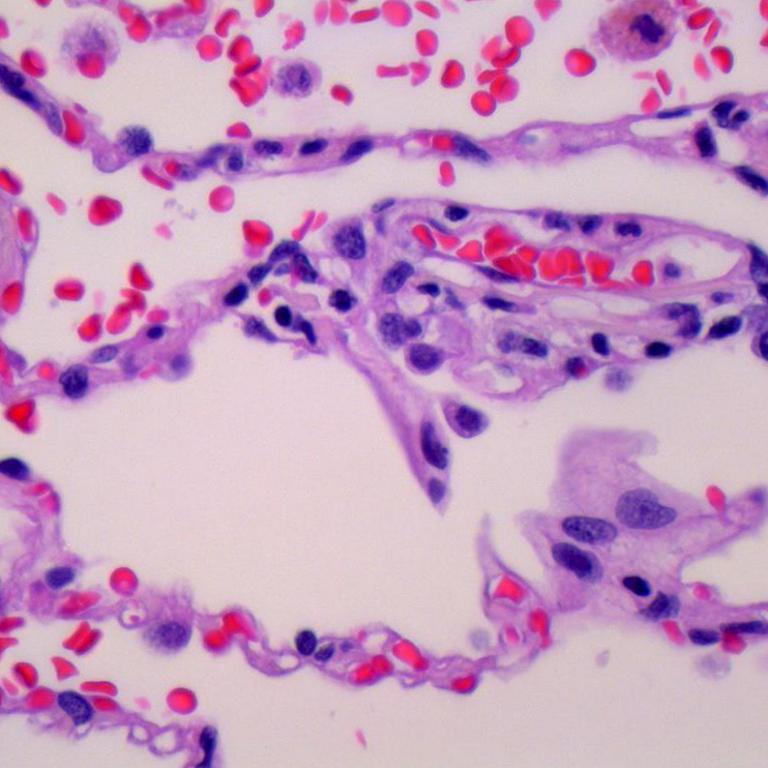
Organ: lung
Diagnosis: benign